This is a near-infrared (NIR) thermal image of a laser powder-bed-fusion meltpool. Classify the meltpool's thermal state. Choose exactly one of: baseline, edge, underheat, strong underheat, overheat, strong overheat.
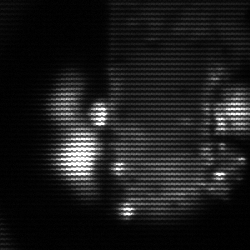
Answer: strong underheat